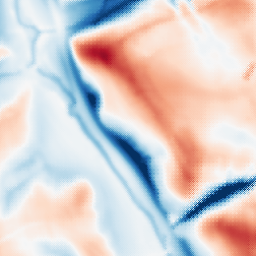
Category: multiscale
Decomposition family: dog
Decomposition parameters: sigma_low: 2
sigma_high: 20
Upsampling method: regularized
Upsampling parameters: scale: 4
lambda_reg: 0.1
Upsampling scale: 4